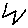
Label: zigzag